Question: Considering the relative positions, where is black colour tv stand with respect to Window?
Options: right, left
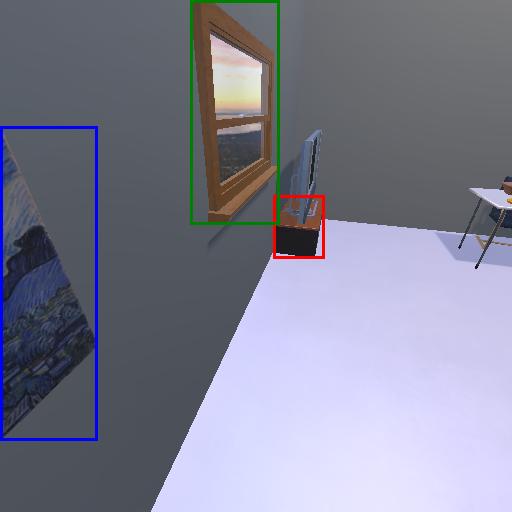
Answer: right